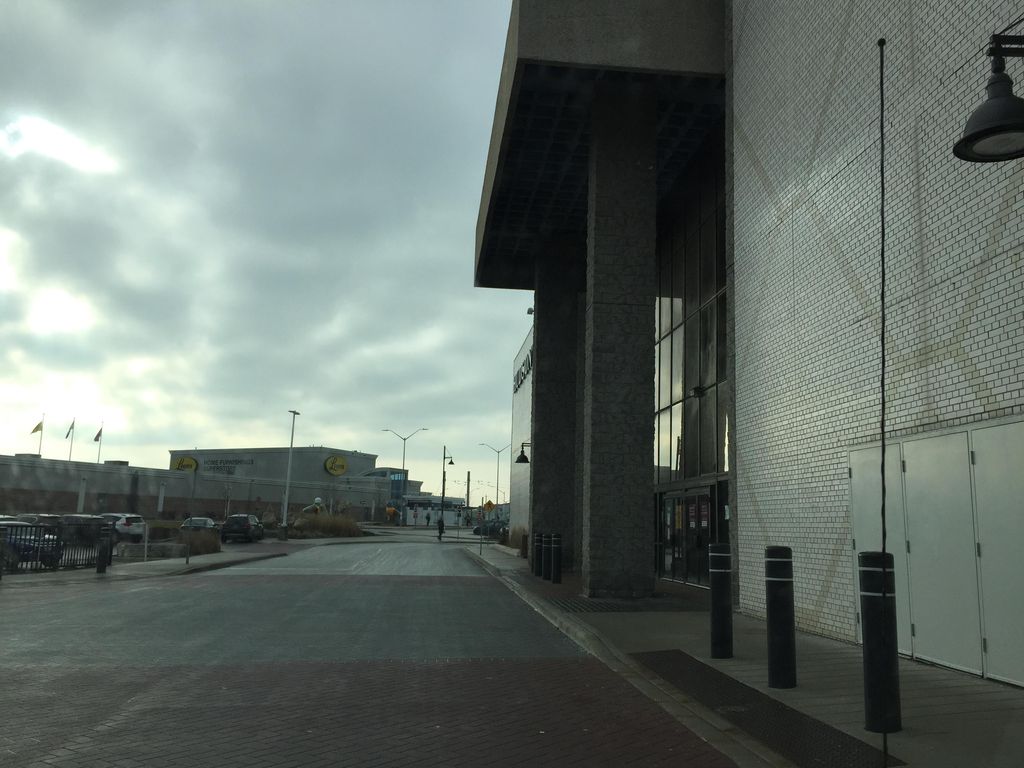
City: kitchener-waterloo